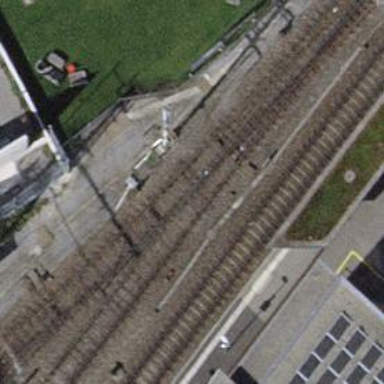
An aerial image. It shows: Single-track railway with electrified contact lines.